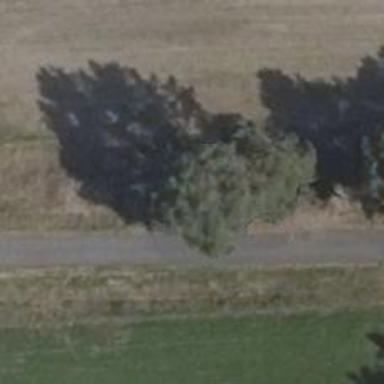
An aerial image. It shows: Row of deciduous broadleaved trees.